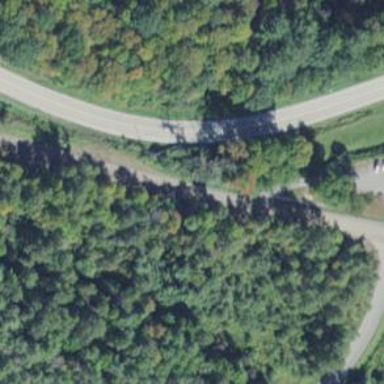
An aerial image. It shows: Asphalt road designated as trunk highway.